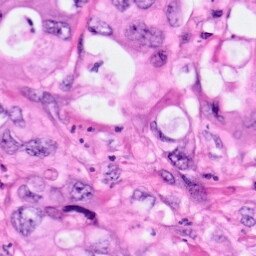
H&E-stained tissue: Pancreatic